Экспериментатор Глюк собрал электрическую цепь (см. рисунок), подключив по ошибке одну из батареек параллельно, а не последовательно двум другим.
Найдите токи, протекающие через резисторы, в получившейся цепи. Каждый резистор имеет сопротивления $R$. Все батарейки одинаковы и имеют ЭДС $\mathscr{E}$. Внутренние сопротивления батареек малы по сравнению с $R$.
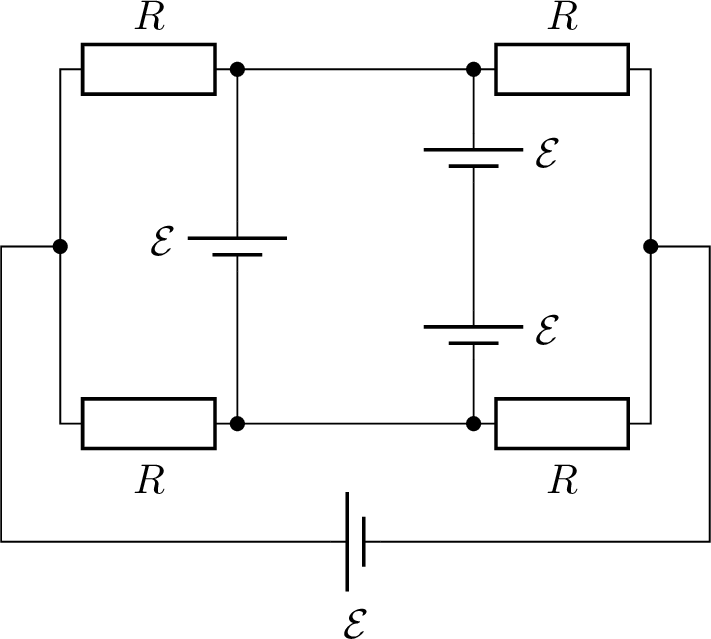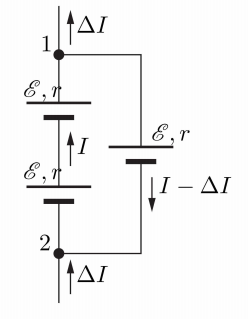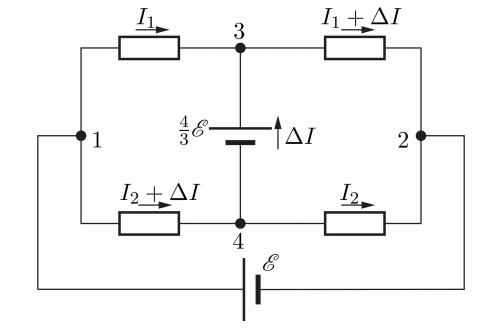
Решение: Прежде всего, исследуем подробнее систему одинаковых батареек в центре схемы (см. рисунок).  Обозначим внутреннее сопротивление каждой батарейки $r$. По условию $r \ll R$. Напряжение $U_{34}$ между точками $1$ и $2$ можно рассчитать по двум формулам: $$ U_{12}=2 \mathscr{E}-2 I r, \quad U_{12}=\mathscr{E}+(I-\Delta I) r, $$ откуда: $U_{12}=\frac{4}{3} \mathscr{E}-\frac{2}{3} \Delta \operatorname{Ir}$. Это означает, что система ведет себя как одна батарейка с ЭДС $\frac{4}{3} \mathscr{E}$ и внутренним сопротивлением $\frac{2}{3} r$, которым в дальнейшем можно пренебречь. Заменим схему на эквивалентную (см. рисунок ниже). Из соображений симметрии $I_{1}=I_{2}$.  Следовательно, $$ \begin{gathered} \mathscr{E}=U_{14}=I_{1} R+\left(I_{1}+\Delta I\right) R, \\ I_{1} R=U_{13}=U_{12}+U_{23}=\left(I_{2}+\Delta I\right) R-\frac{4}{3} \mathscr{E}, \end{gathered} $$ откуда $$ I_{1}=-\frac{1}{6} \frac{\mathscr{E}}{R}, \quad \Delta I=\frac{4}{3} \frac{\mathscr{E}}{R} . $$
Ответ: $$ I_{1}=-\frac{1}{6} \frac{\mathscr{E}}{R}, \quad \Delta I=\frac{4}{3} \frac{\mathscr{E}}{R} . $$
Темы:
T, Электричество, Расчет сложных цепей, Всероссийские, Электрические цепи, Цепь с резистором